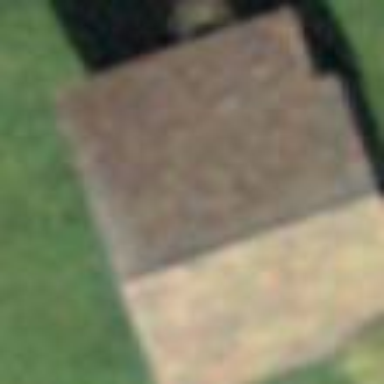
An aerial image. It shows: Barn.